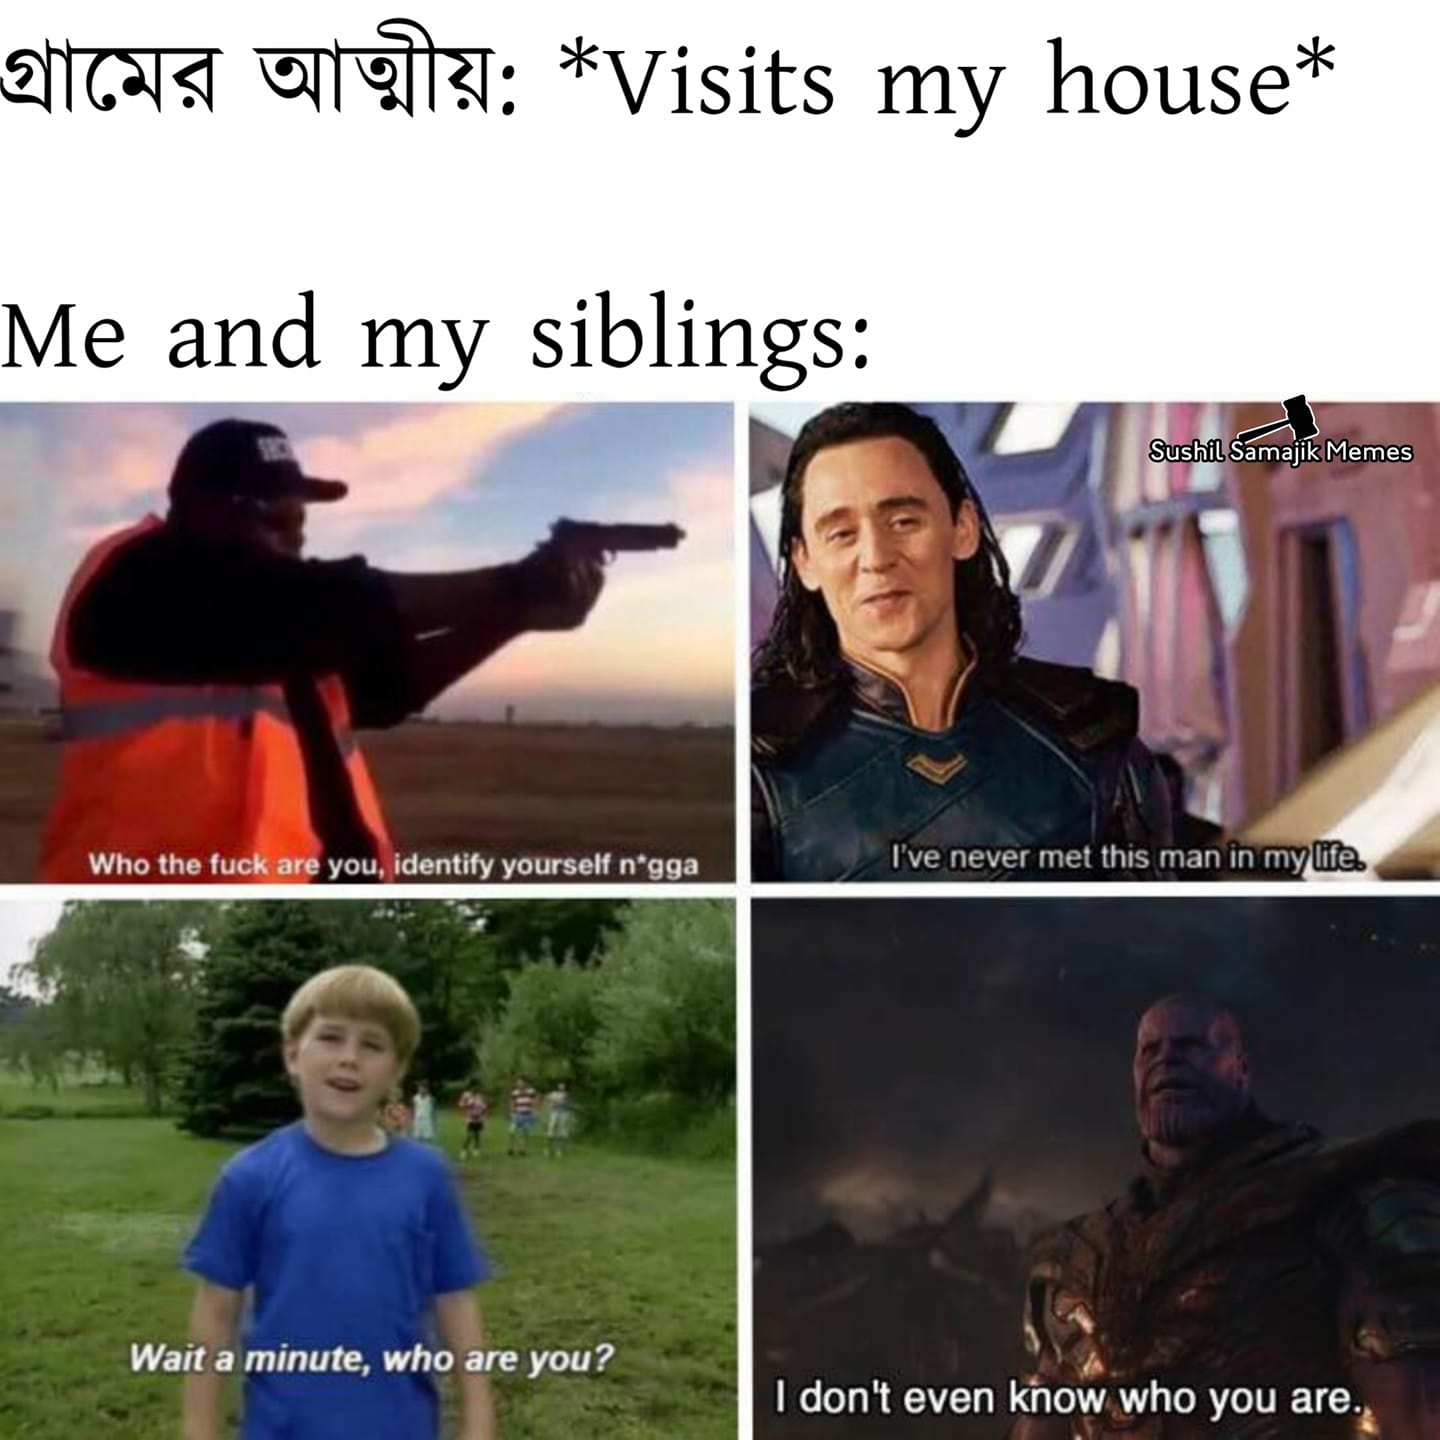
Caption: গ্রামের  আত্মীয় :   *Visits my house*     Me and my siblings :     Who the fuck are you , identity yourself n'gga    I've never met this man in my life      Wait a minute , who are you ?       I don't even know who you are .
Label: non-hate